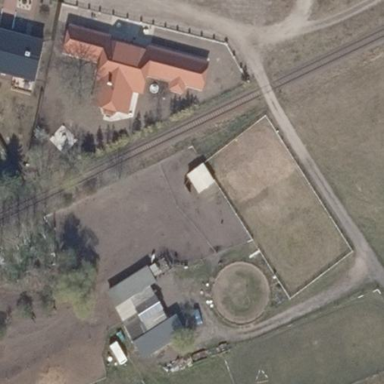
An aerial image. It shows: Farmyard area.